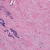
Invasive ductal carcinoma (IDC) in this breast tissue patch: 1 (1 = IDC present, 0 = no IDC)